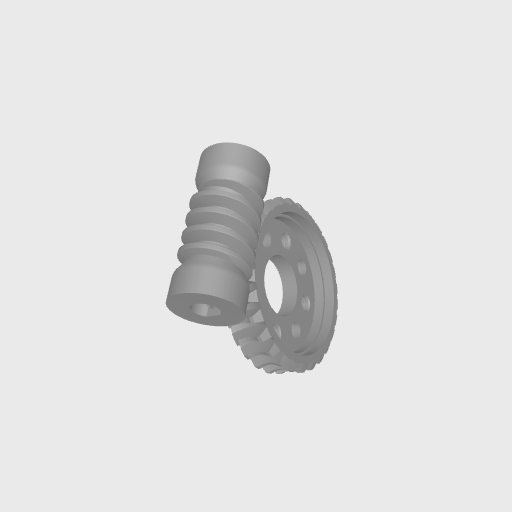
Part: WormGearSet6ID